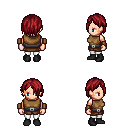
a pixel art fantasy rpg character, female body template, human, light skin, leather chest armor, white pants, brunette bangs hairstyle, leather bracers, black shoes, four views (front, back, left, right), 2x2 character sprite sheet, small pixel art, hard edges, no anti-aliasing